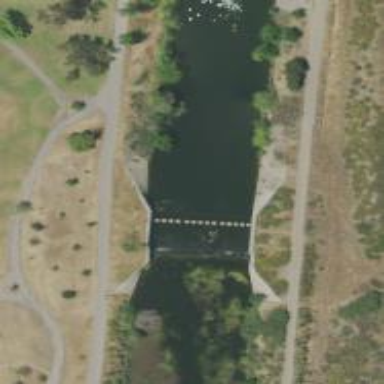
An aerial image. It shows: Weir along the waterway.